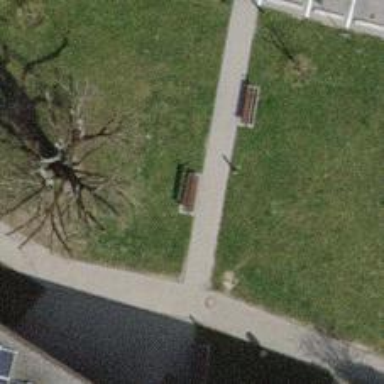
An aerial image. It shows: Bench for seating.